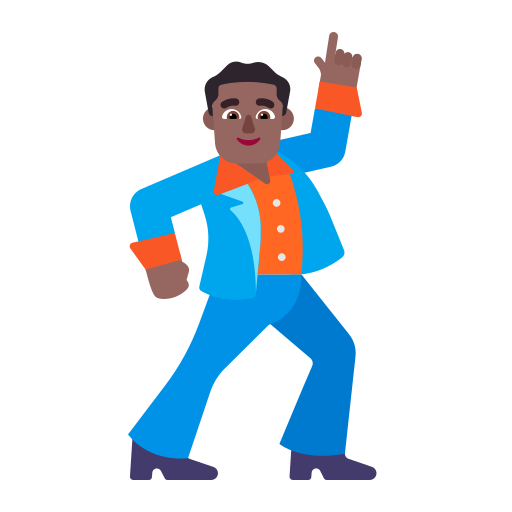
man dancing flat  dark